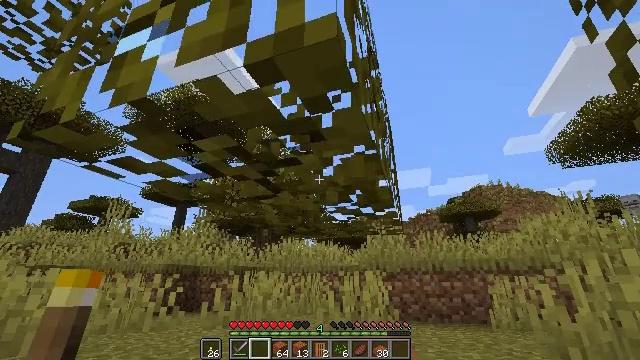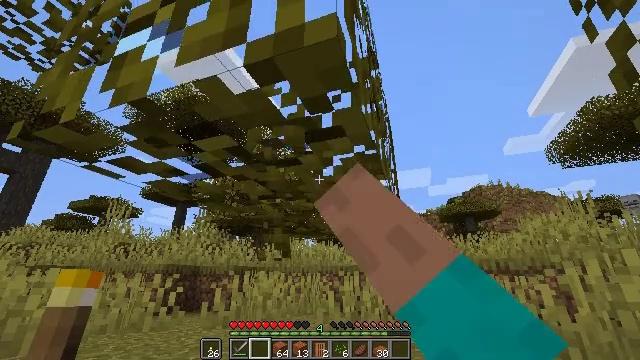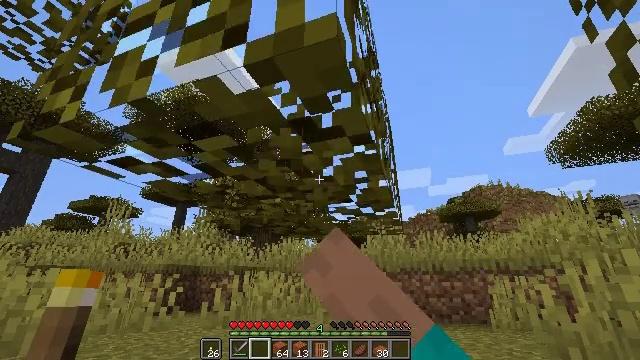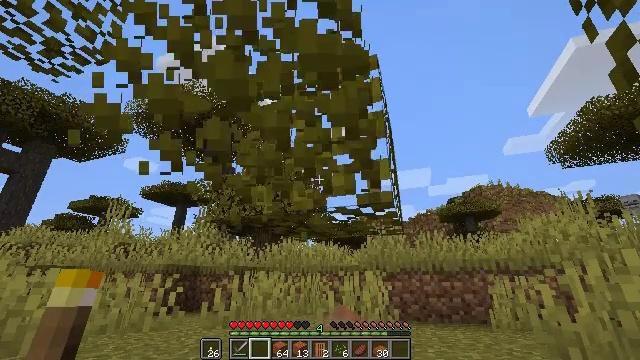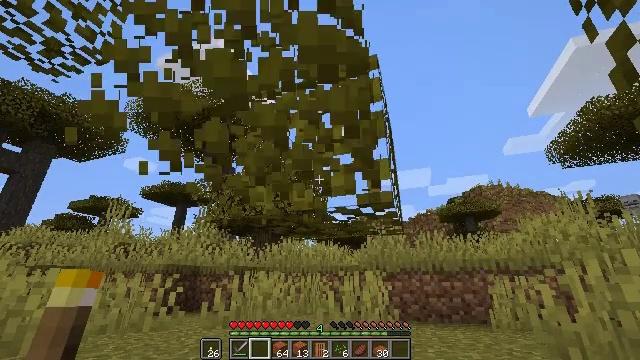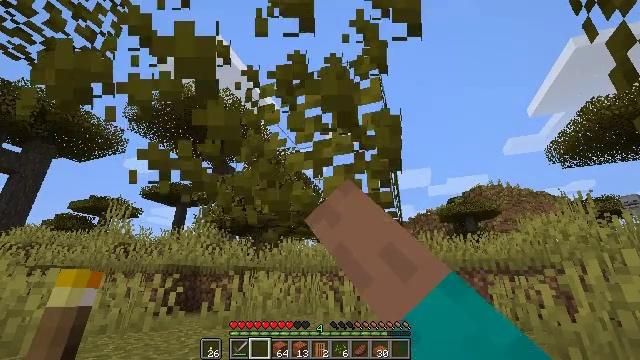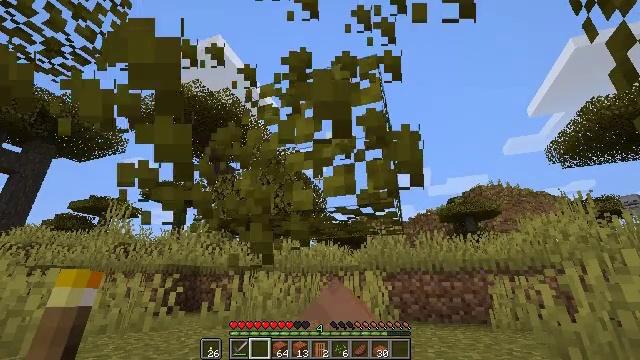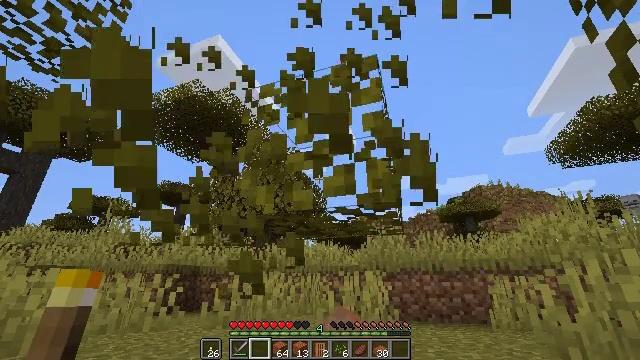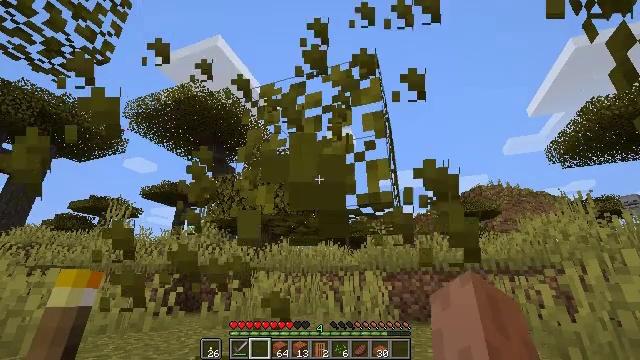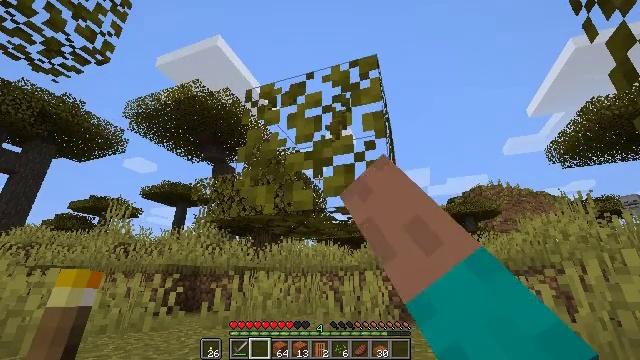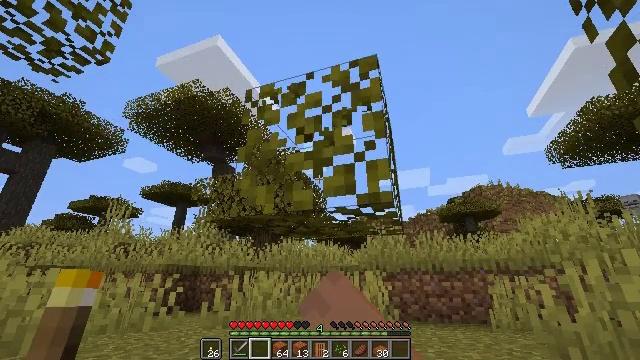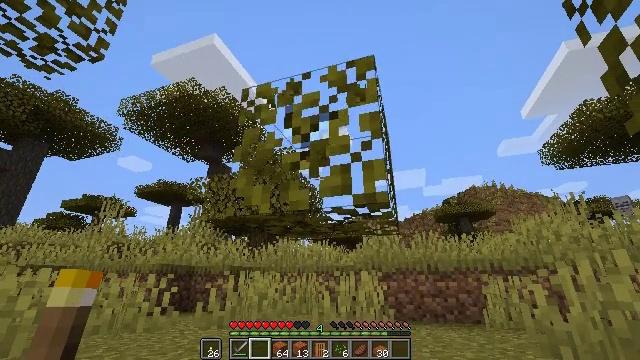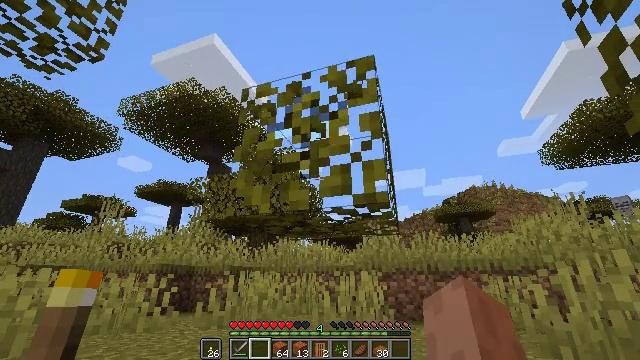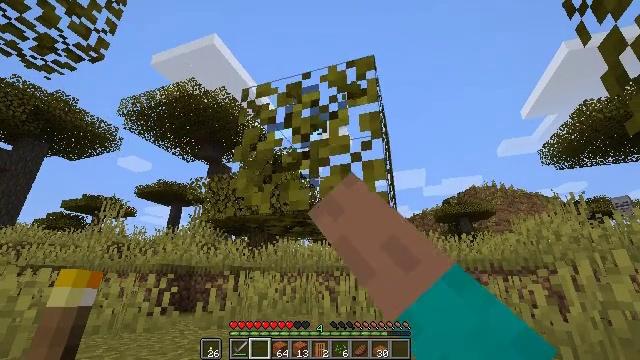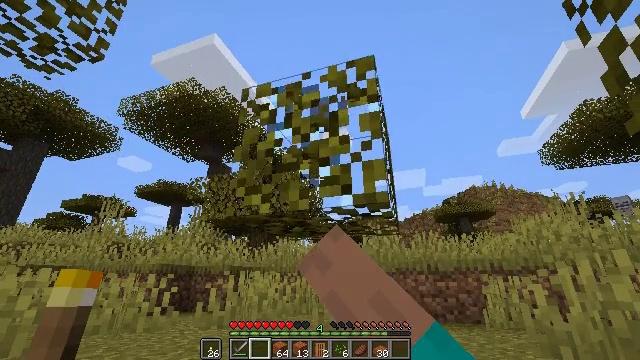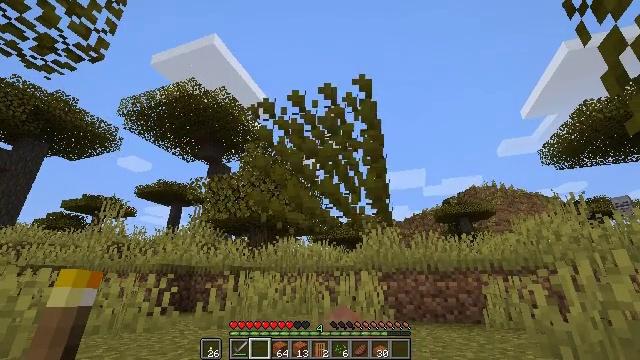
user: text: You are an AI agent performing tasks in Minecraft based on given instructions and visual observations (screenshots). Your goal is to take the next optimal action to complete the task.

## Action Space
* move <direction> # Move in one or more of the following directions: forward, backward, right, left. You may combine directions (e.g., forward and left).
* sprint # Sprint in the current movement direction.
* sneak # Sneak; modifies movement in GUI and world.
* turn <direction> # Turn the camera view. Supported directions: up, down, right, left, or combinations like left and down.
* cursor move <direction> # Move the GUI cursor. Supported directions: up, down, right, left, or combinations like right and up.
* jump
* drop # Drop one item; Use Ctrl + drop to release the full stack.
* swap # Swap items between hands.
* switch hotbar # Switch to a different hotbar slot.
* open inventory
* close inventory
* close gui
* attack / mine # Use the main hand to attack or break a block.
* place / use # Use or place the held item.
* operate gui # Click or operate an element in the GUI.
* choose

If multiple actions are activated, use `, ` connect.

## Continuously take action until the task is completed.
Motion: motion action
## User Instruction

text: Trim the tree by mining the acacia leaves.
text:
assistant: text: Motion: attack / mine
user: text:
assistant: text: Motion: attack / mine
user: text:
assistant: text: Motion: attack / mine
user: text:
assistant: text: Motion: attack / mine
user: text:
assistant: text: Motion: attack / mine
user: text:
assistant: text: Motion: attack / mine
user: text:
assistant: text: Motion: attack / mine
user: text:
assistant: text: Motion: attack / mine
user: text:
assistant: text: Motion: attack / mine
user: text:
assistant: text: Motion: attack / mine
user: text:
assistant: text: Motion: attack / mine
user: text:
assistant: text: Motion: attack / mine
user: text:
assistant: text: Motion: attack / mine
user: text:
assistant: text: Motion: attack / mine
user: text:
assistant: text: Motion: attack / mine
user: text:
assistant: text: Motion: attack / mine
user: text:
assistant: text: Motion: attack / mine
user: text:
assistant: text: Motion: attack / mine
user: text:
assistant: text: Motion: attack / mine
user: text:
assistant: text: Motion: turn right, attack / mine
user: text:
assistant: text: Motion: turn right, attack / mine
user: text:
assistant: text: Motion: turn right, attack / mine
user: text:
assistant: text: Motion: turn right, attack / mine
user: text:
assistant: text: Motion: turn right, attack / mine
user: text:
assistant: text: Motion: turn right and down, attack / mine
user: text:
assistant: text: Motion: turn right, attack / mine
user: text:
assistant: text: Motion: turn right, attack / mine
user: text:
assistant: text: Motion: turn right, attack / mine
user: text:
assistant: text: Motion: attack / mine
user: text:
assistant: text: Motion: attack / mine